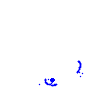
Particle: electron